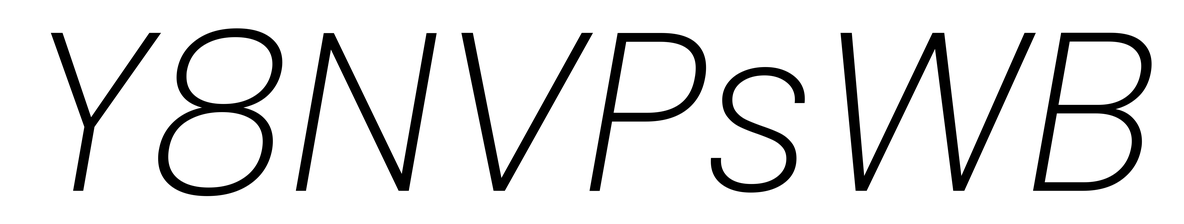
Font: Poppins-ExtraLightItalic